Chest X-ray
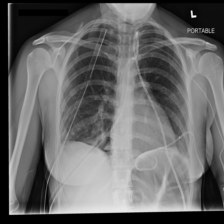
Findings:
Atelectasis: negative
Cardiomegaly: negative
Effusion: positive
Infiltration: negative
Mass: negative
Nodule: negative
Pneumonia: negative
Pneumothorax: positive
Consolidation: negative
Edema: negative
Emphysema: negative
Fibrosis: negative
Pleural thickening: negative
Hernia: negative